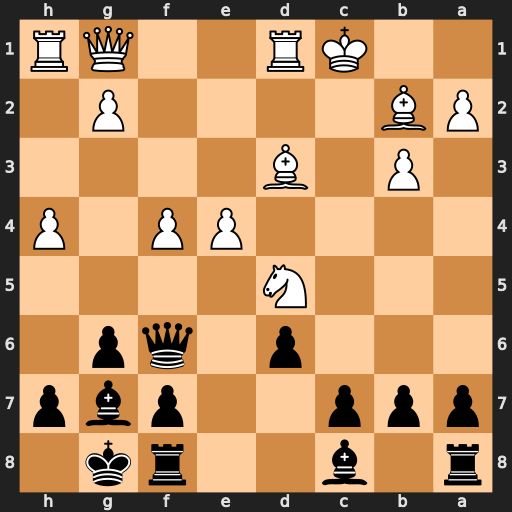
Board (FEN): r1b2rk1/ppp2pbp/3p1qp1/3N4/4PP1P/1P1B4/PB4P1/2KR2QR
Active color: b
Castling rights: -
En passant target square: -
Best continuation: Qxb2#